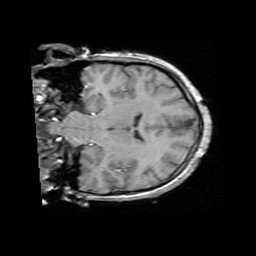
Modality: T1w
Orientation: coronal
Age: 23
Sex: female